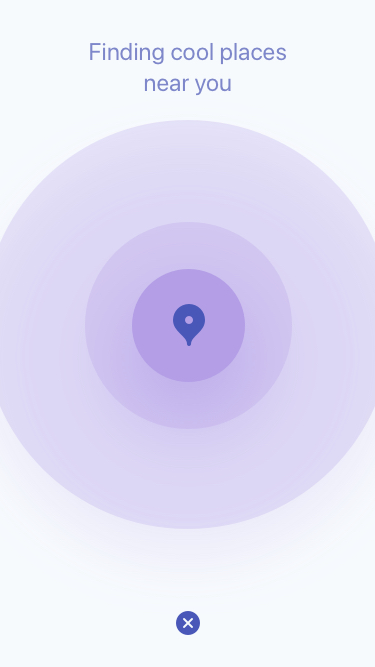
Text in this UI design:
Finding cool places
near you